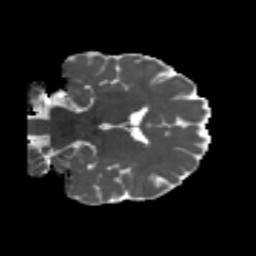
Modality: MD
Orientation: coronal
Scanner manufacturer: siemens
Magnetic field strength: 3 T
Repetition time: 4.16 s
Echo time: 0.0806 s